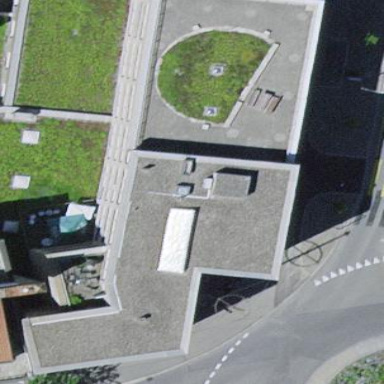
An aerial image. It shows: Office building.